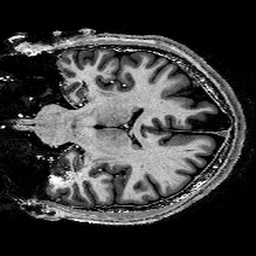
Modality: T1w
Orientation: coronal
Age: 32
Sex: male
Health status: healthy
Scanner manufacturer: siemens
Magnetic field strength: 9.4 T
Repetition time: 6 s
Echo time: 0.003 s